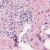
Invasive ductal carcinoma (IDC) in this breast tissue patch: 1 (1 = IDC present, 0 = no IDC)